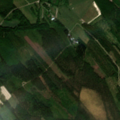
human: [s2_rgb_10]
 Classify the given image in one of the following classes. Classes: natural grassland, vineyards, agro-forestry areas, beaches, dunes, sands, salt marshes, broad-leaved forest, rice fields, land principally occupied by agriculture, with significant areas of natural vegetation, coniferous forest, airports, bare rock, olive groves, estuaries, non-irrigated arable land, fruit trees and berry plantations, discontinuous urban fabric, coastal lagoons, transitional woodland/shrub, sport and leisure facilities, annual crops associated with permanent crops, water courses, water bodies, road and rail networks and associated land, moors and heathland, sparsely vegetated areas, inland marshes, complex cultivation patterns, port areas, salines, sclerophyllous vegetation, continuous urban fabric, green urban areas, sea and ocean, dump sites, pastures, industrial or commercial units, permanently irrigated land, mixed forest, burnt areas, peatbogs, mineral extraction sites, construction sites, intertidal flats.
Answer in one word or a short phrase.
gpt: non-irrigated arable land, land principally occupied by agriculture, with significant areas of natural vegetation, coniferous forest, mixed forest, transitional woodland/shrub